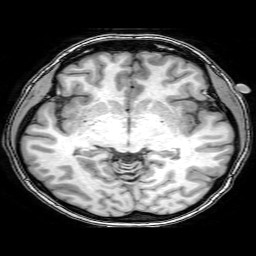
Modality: T1w
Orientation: coronal
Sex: female
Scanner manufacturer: philips
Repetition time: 0.00807 s
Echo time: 0.00369 s